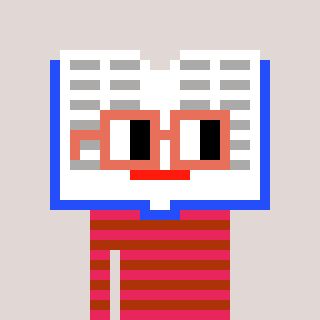
a pixel art character with square orange glasses, a dictionary-shaped head and a hotbrown-colored body on a warm background